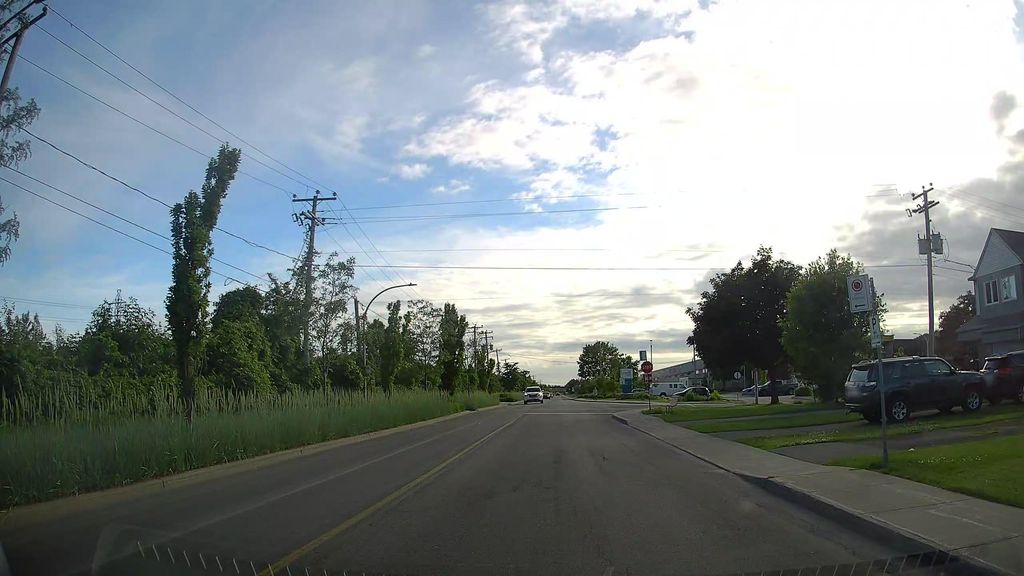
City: montreal